Current action and preconditions to check: trajectory_clear

Your task: For each precondition in the list above, predict whether it will hold at this action.

Consider the current scene as observed from the mobile robot's camera, and analyze the predicted future states of all dynamic agents (e.g., people, animals, vehicles, or any moving entities) within the NEXT SECOND.

IMPORTANT: Only answer "very likely" if you are absolutely certain—based on strong, clear evidence—that a dynamic agent will violate the precondition in the predicted future state. Do NOT answer "very likely" for unlikely, ambiguous, or low-probability risks.

Ask yourself for each precondition: Is there a high probability, with clear and convincing evidence, that the predicted future states of any dynamic agent will interfere with the predicted future state of the currently executing action within the NEXT SECOND, causing that precondition to fail?

Assess the risk level based on these predictions. Use "likely" or "very likely" if motions create a clear risk of interference.

Use "neutral" or "improbable" if agents are nearby but their predicted paths are clearly diverging or non-conflicting.

Failure Risk Categories: "very improbable", "improbable", "neutral", "likely", "very likely"

Answer Format: Output ONLY the probability_of_failure value from these categories: "very improbable", "improbable", "neutral", "likely", "very likely"

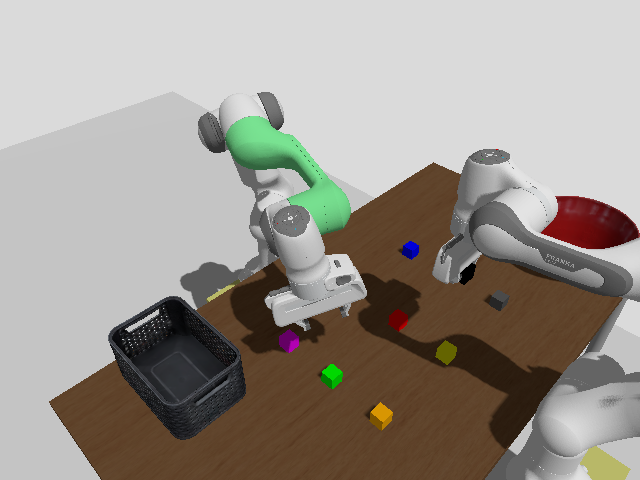

Answer: very improbable